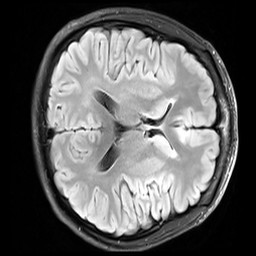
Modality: FLAIR
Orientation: axial
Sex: male
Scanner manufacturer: siemens
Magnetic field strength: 3 T
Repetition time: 10 s
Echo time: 0.09 s